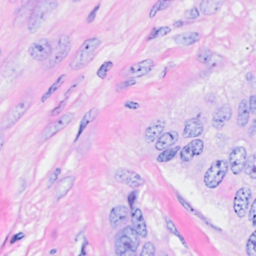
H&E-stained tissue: Breast